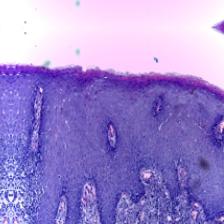
Diagnosis: OSCC